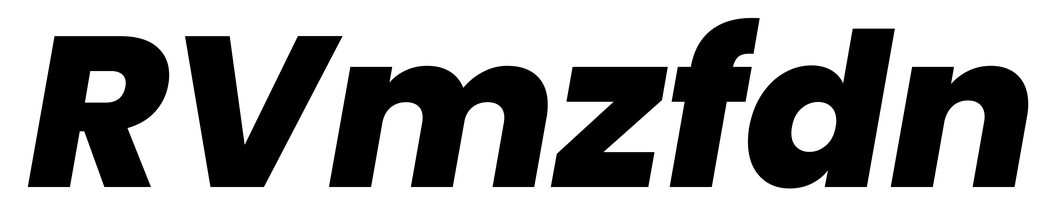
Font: Poppins-ExtraBoldItalic